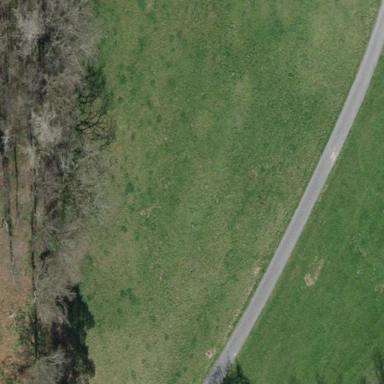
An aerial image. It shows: Beautiful meadow.